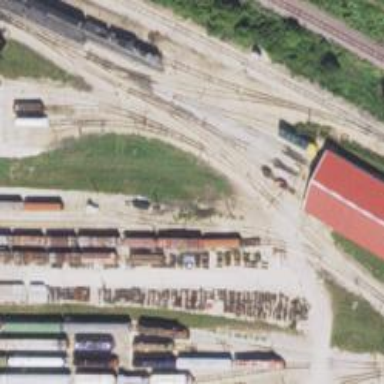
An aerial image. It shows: Preserved railway yard with electrified contact lines for trains.